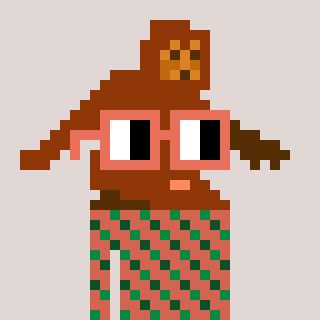
a pixel art character with square orange glasses, a bigfoot-shaped head and a peachy-colored body on a warm background